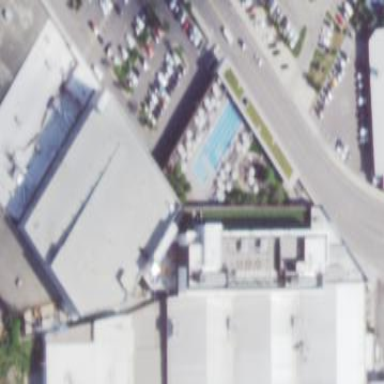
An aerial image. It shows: Building used as fitness center.